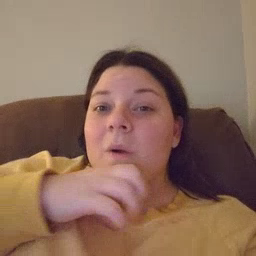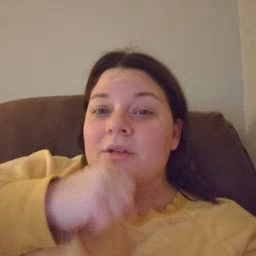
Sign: orange